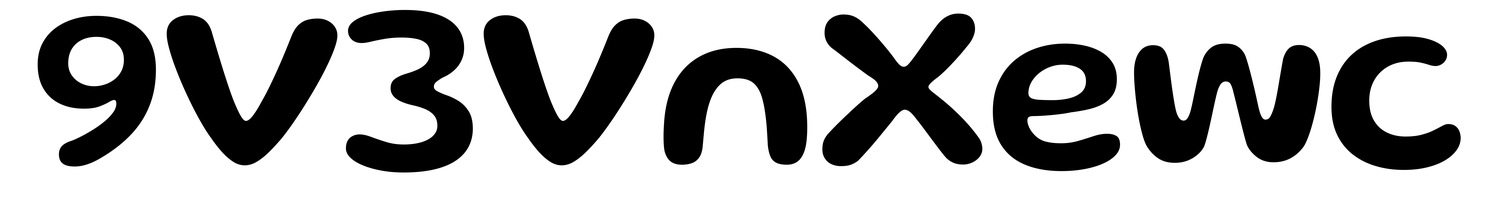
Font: Gluten_Medium